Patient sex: M
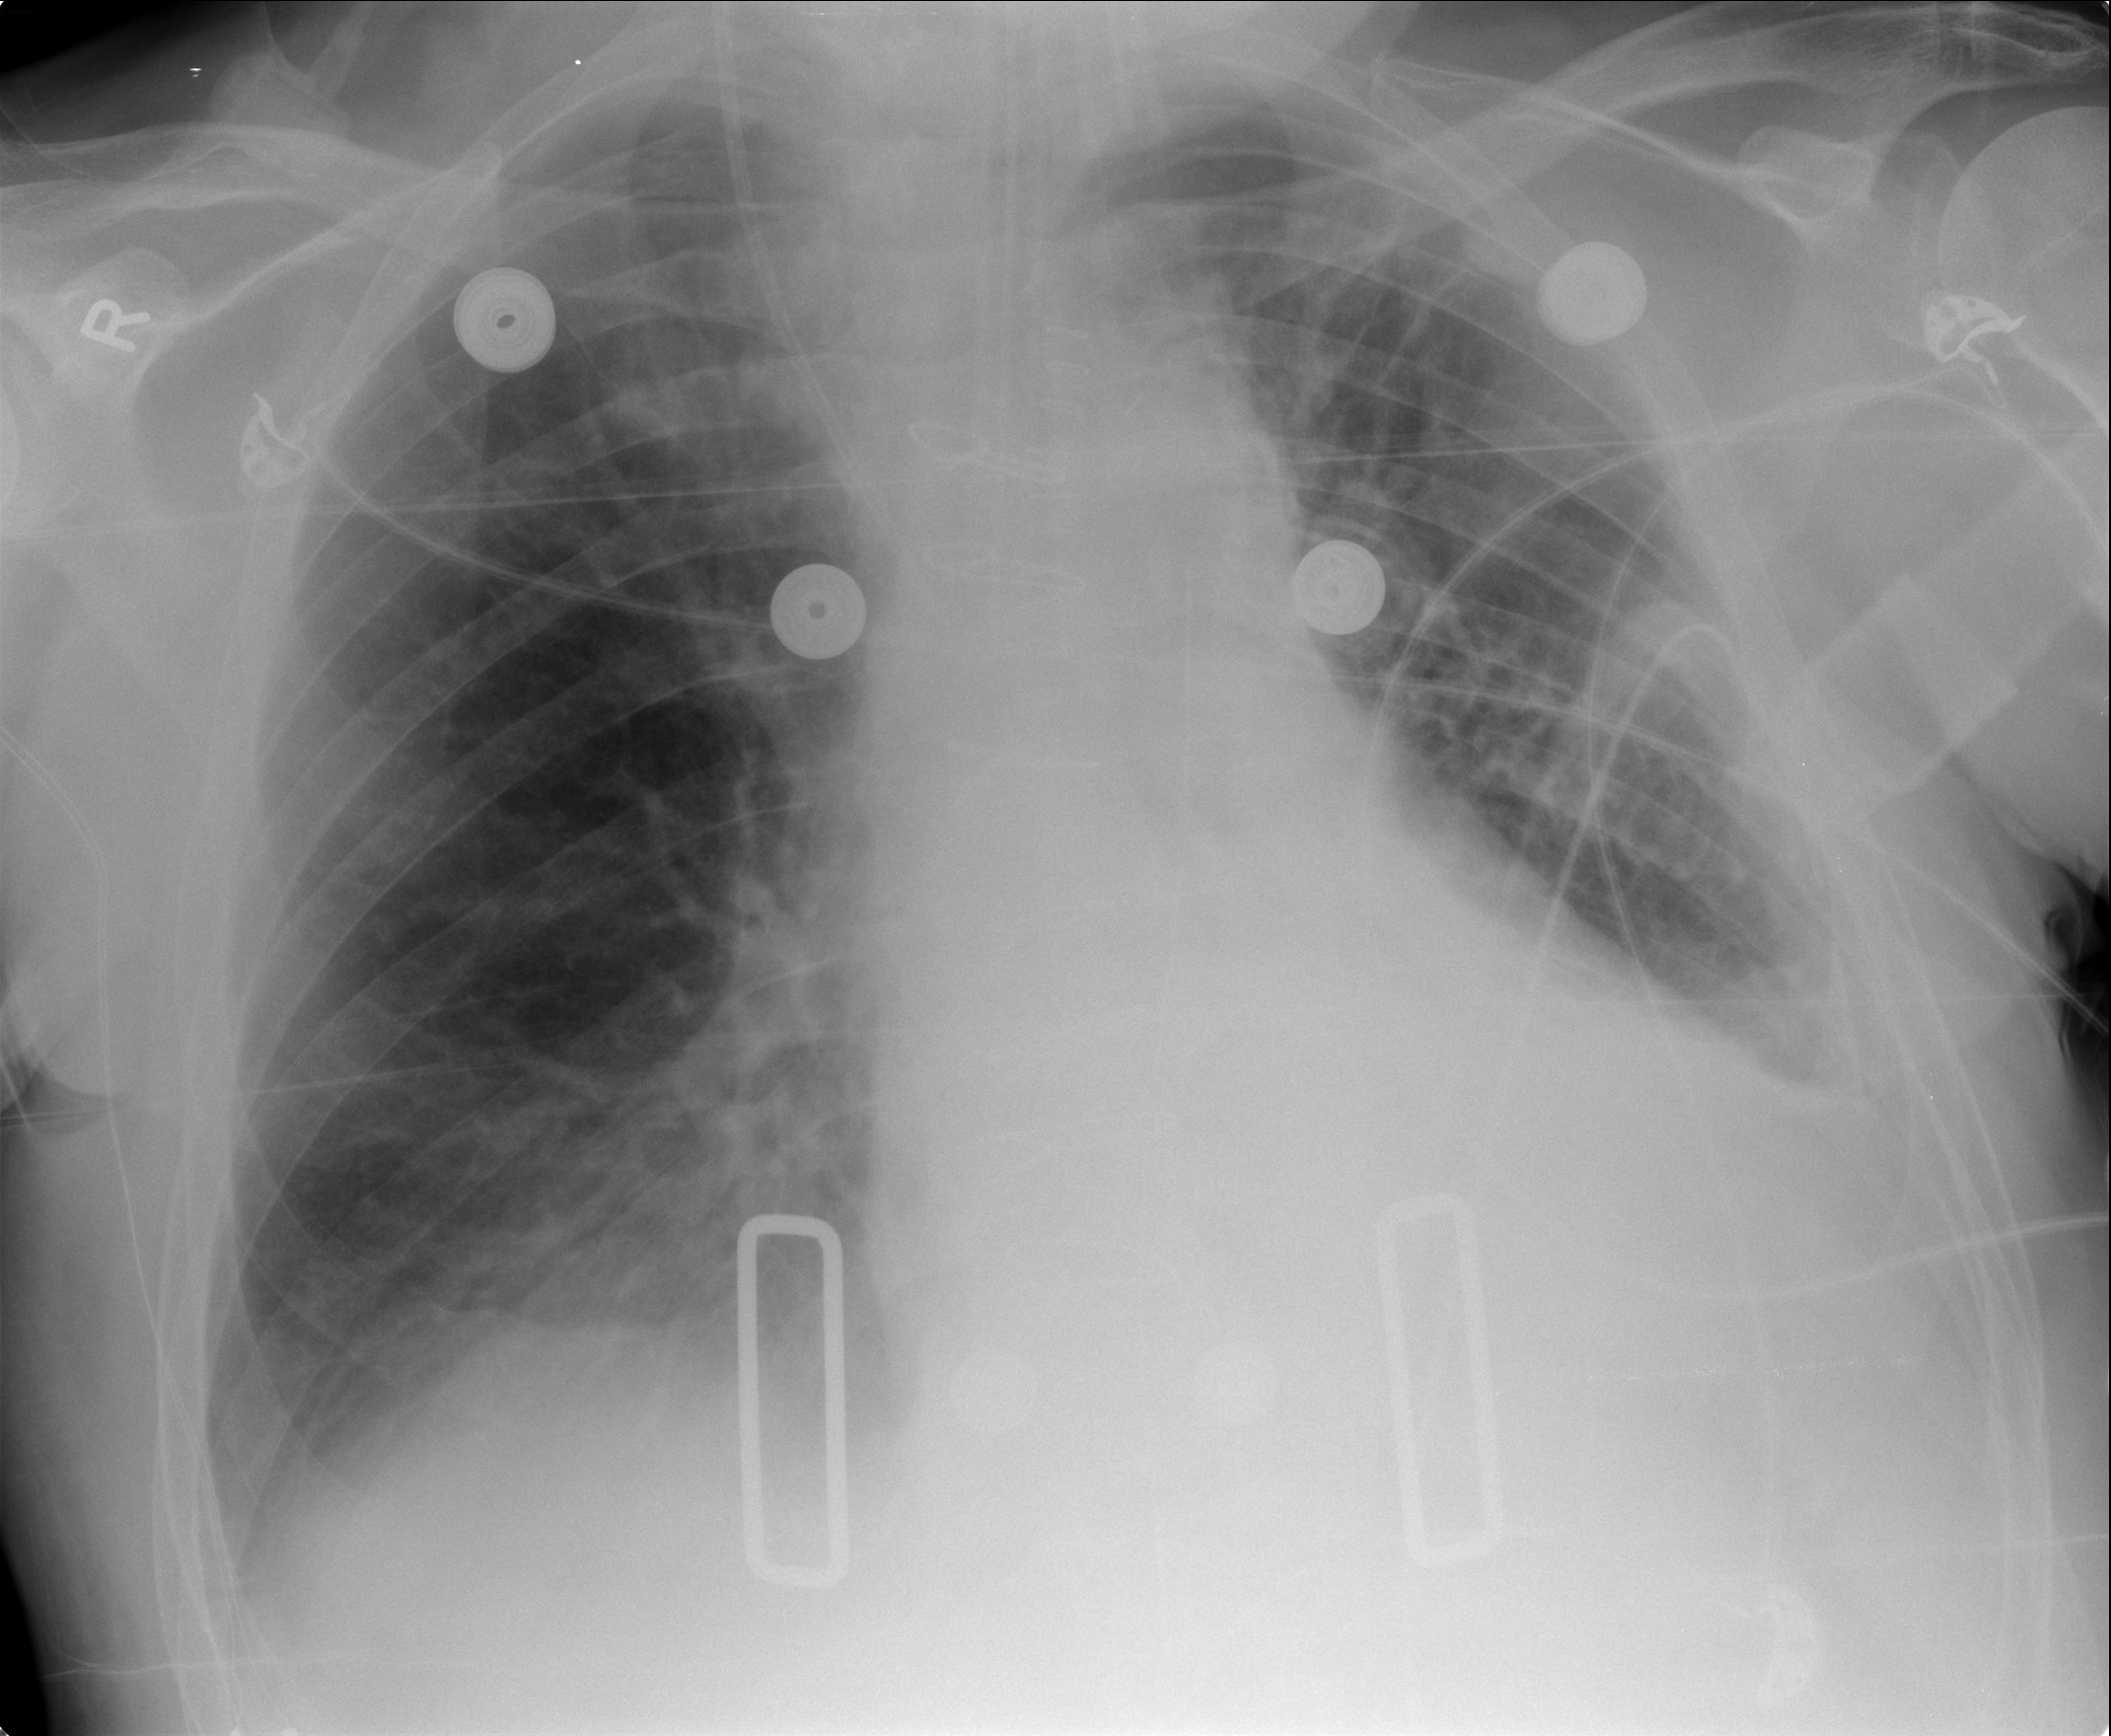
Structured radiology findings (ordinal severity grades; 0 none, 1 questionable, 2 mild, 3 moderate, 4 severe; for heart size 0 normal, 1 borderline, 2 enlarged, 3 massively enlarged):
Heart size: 2
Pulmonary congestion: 2
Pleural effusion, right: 2
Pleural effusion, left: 2
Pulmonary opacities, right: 2
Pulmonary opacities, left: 0
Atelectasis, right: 2
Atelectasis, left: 2